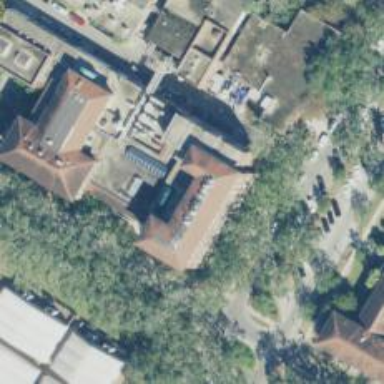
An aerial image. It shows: University building.